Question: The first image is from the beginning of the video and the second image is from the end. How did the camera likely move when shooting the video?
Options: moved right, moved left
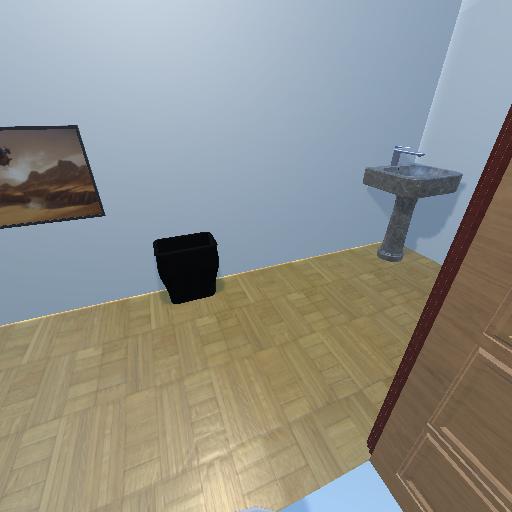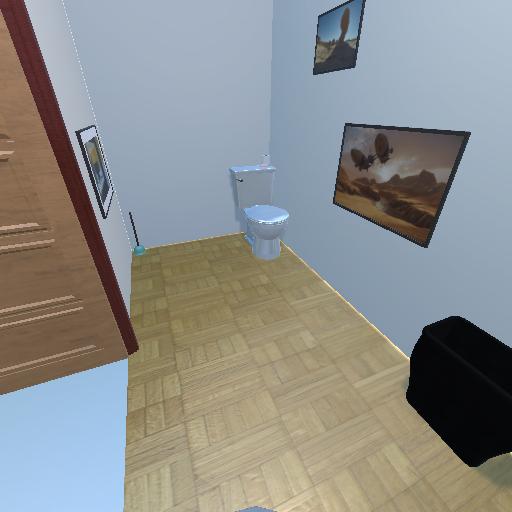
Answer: moved right